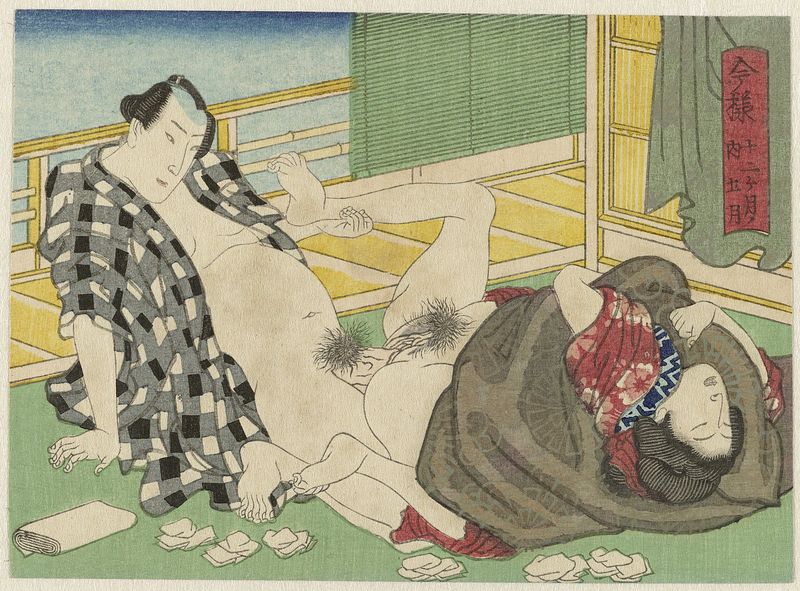
Titel: Gogatsu, de vijfde maand
Standort: Amsterdam
Institution: Rijksmuseum
Schlagwörter: haut, mann, nackt, weiß, frau, zeichnung, tuch, haare, tücher, voyeur, balkon, holzschnitt, japan, erotik, vagina, penis, sex, china, behaarung, vereinigung, chinese, chinesen, geschlechtsverkehr, obszön, geschlechtsakt, vulva, kamasutra, confusion